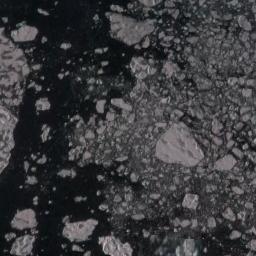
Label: sea_ice